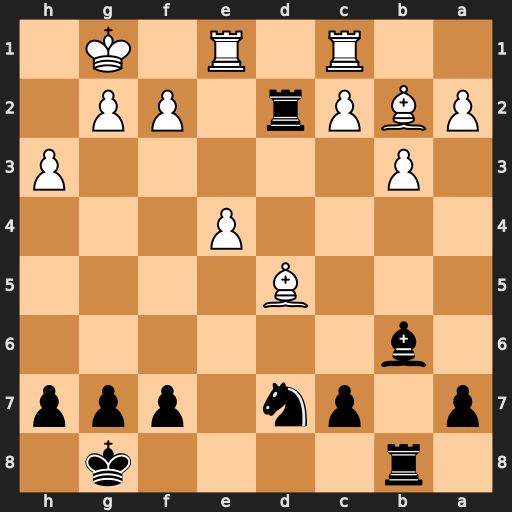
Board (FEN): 1r4k1/p1pn1ppp/1b6/3B4/4P3/1P5P/PBPr1PP1/2R1R1K1
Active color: b
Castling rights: -
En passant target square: -
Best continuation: Bxf2+ Kf1 Bxe1 Kxe1 Rxg2